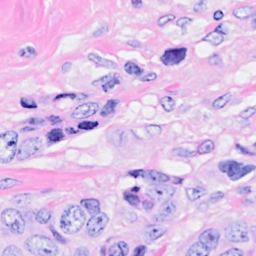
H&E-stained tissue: Breast